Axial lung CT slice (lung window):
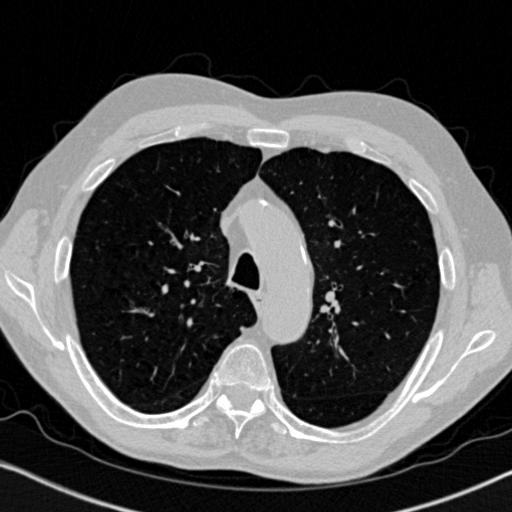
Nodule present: no